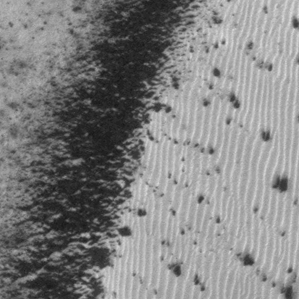
Label: frost